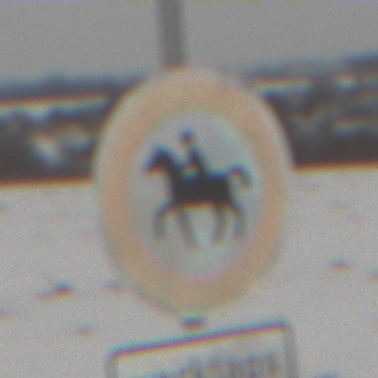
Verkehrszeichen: VerbotReiter
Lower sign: ZeitangabenMitBeschraenkungAufWochentage7
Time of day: MorningAfternoon
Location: Outdoor (Nature)
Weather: Overcast
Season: Winter
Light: Natural